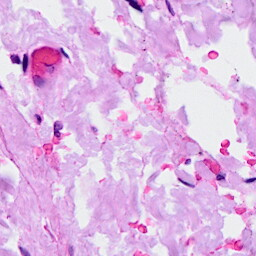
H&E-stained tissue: Breast